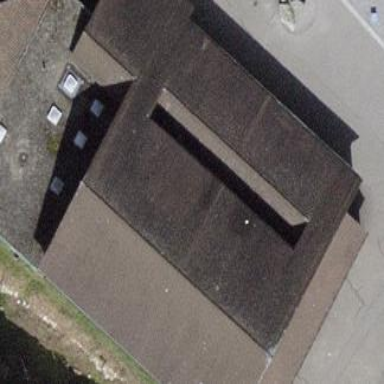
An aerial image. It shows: School building.